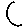
Label: moon